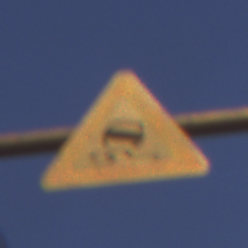
Verkehrszeichen: SchleuderOderRutschgefahr
Umgebung: Outdoor, Urban
Tageszeit: Night
Wetter: PartlyCloudy
Licht: Artificial
Jahreszeit: NotSpecified
Kontrast: HighContrast